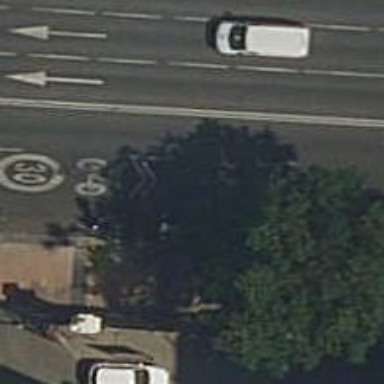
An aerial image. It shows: Motorcycle parking area.